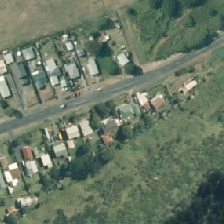
Land cover: urban_build_up